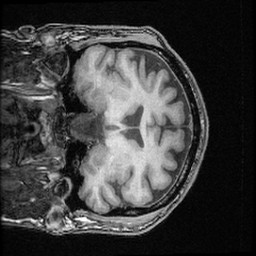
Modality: T1w
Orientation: coronal
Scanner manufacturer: ge
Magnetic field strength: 3 T
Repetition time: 0.008572 s
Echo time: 0.003384 s